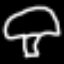
Label: mushroom